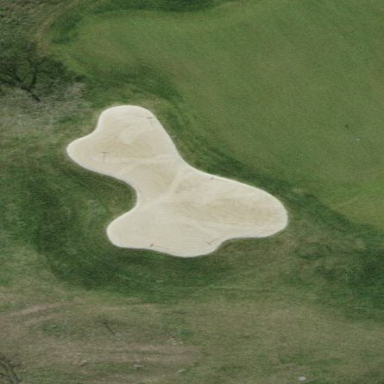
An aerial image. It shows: Sand bunker on golf course.